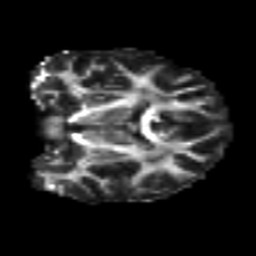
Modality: FA
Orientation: coronal
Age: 62
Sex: female
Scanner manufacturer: siemens
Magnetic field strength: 3 T
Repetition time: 4.987 s
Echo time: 0.0792 s